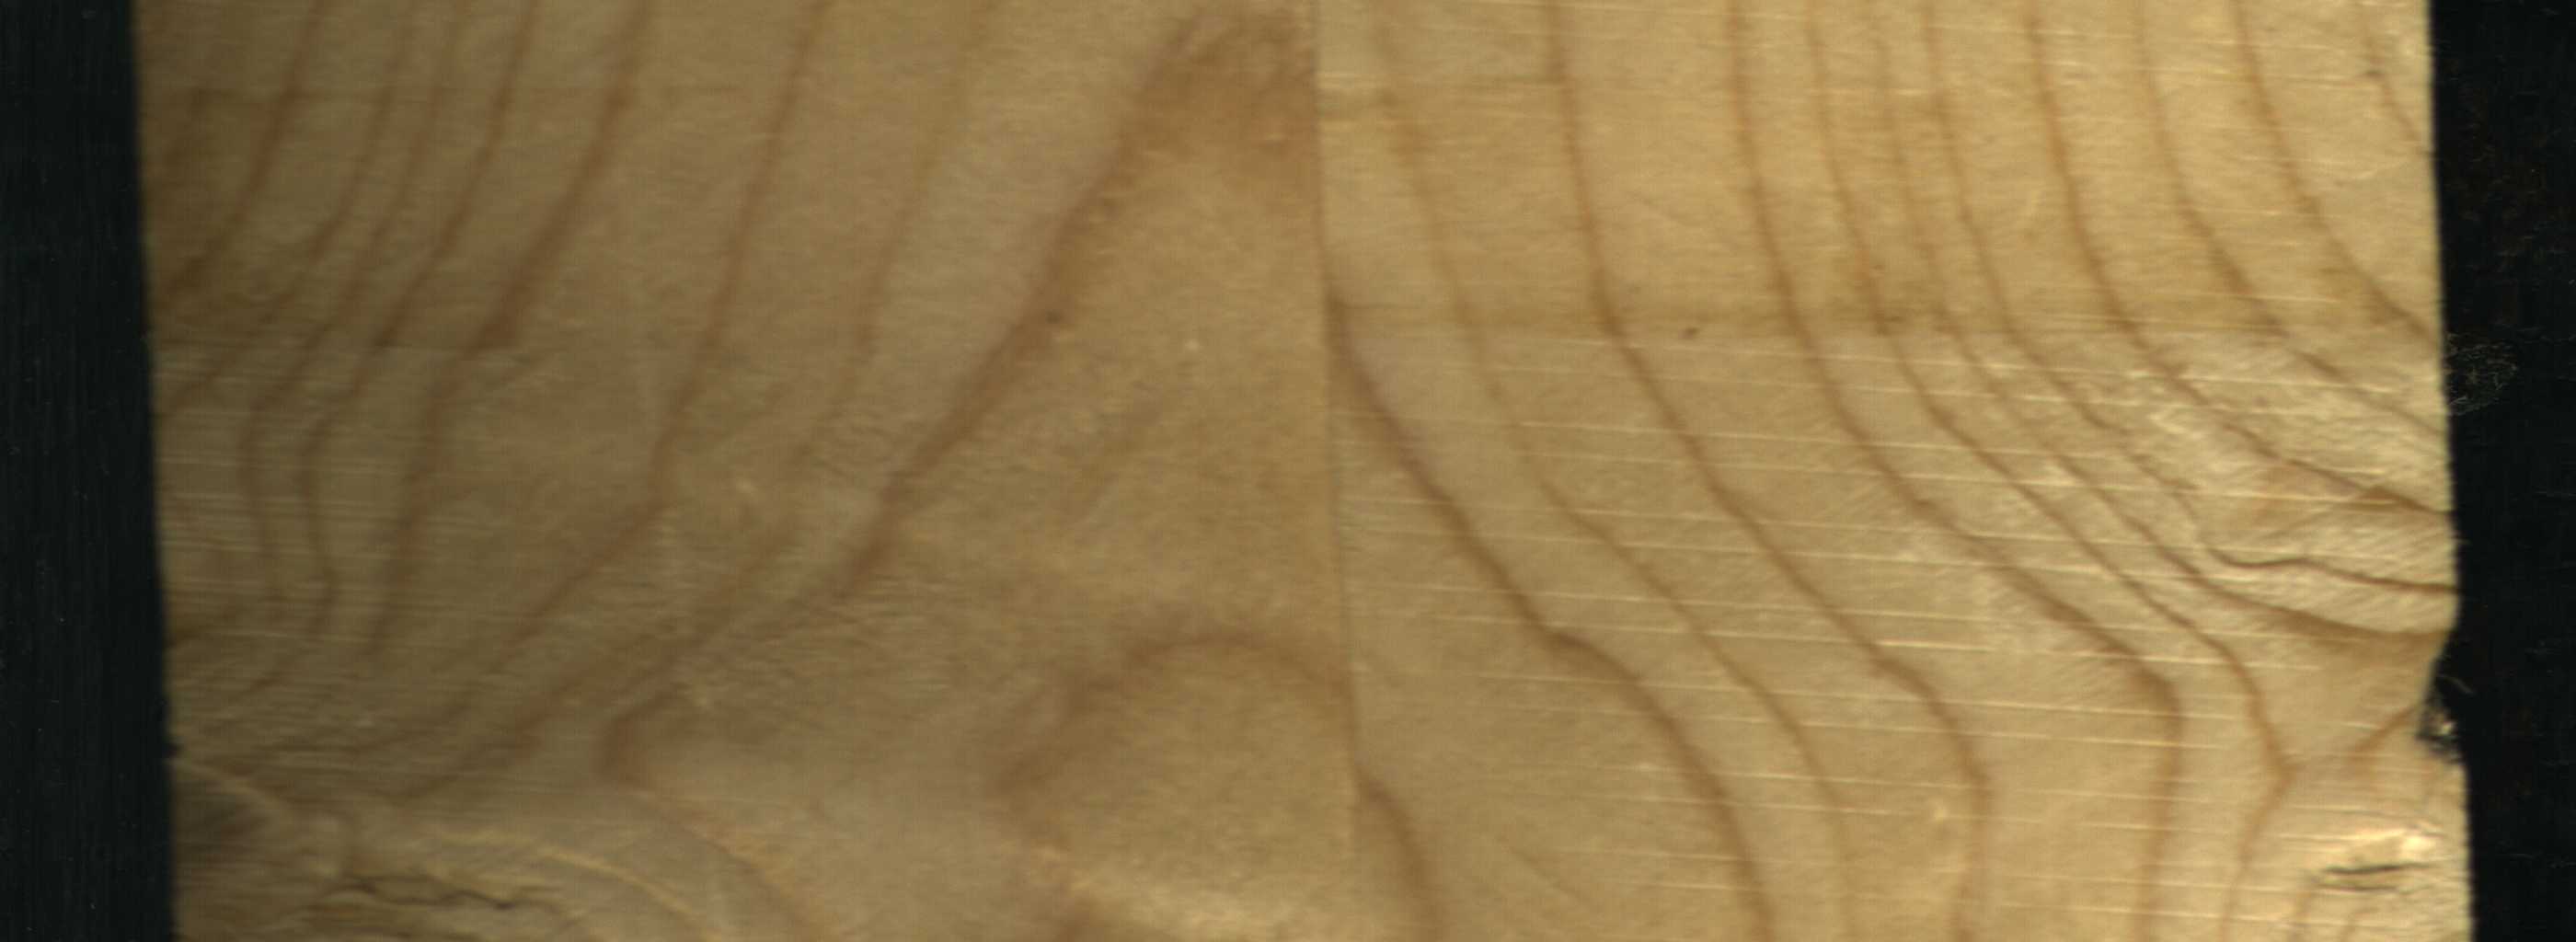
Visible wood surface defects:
Knot_missing
Live_Knot
Live_Knot